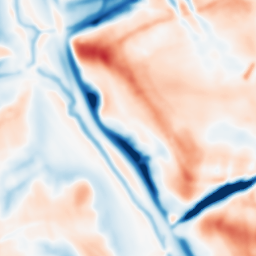
Category: multiscale
Decomposition family: dog_multiscale
Decomposition parameters: sigma_ratio: 1.6
n_scales: 4
base_sigma: 2
Upsampling method: regularized
Upsampling parameters: scale: 4
lambda_reg: 0.01
Upsampling scale: 4